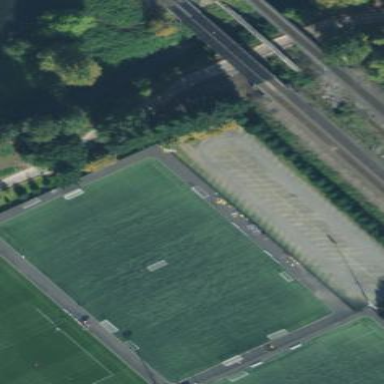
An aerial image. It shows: Artificial turf soccer pitch for leisure sport activities.